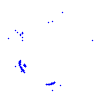
Particle: proton